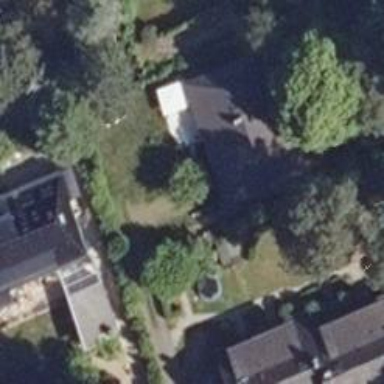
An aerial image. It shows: Detached building with pyramidal roof shape.